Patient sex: F
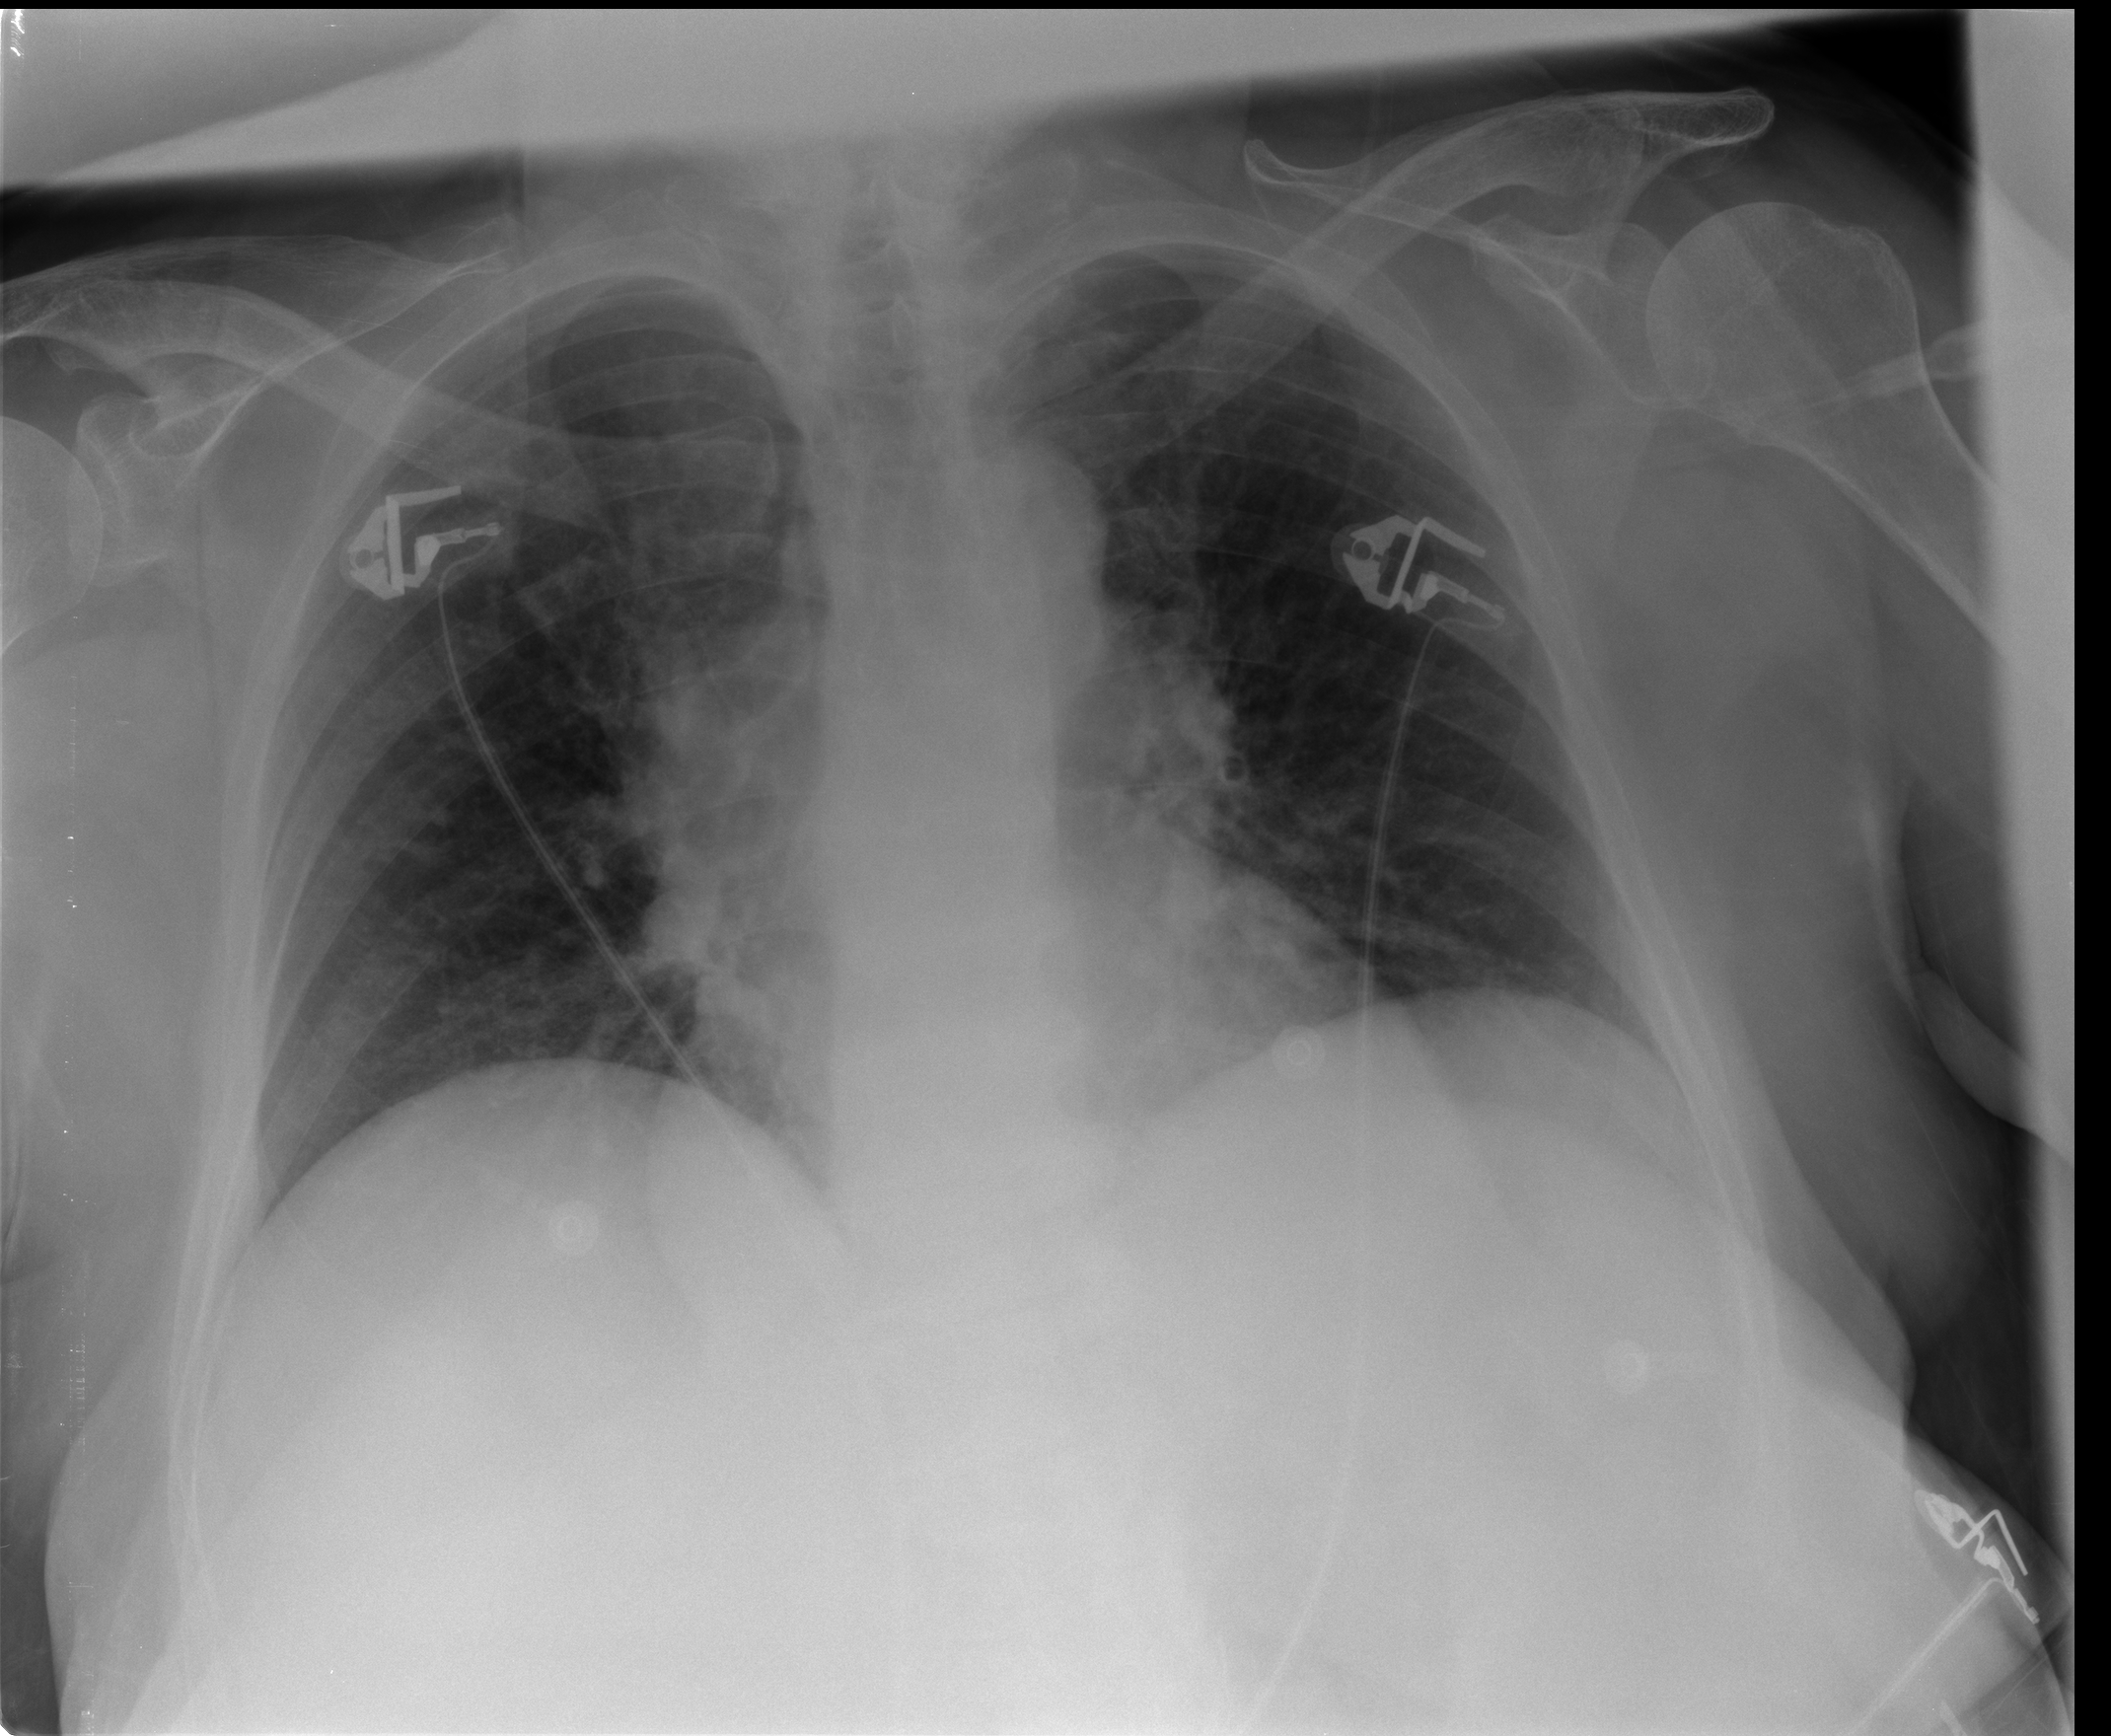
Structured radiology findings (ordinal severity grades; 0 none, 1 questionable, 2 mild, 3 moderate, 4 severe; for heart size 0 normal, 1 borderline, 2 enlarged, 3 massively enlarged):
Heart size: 2
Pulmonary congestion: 3
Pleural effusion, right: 0
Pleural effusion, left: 0
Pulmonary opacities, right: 0
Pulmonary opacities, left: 0
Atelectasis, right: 0
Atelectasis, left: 0